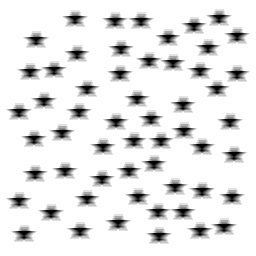
Squares: 0
Triangles: 0
Stars: 56
Total shapes: 56